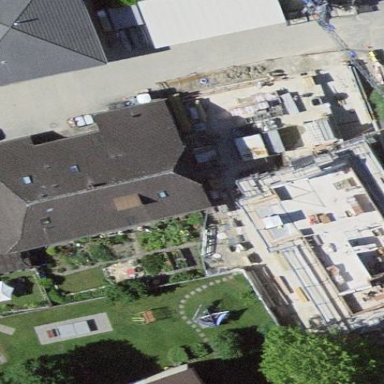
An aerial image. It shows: Hipped roof on residential building.